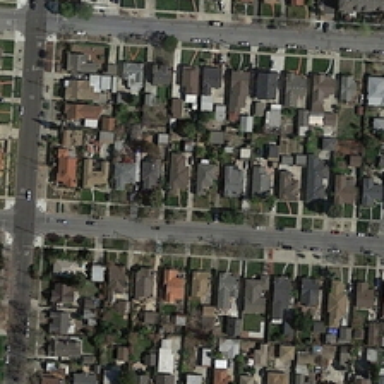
The residential buildings on both sides of the road are neatly arranged .